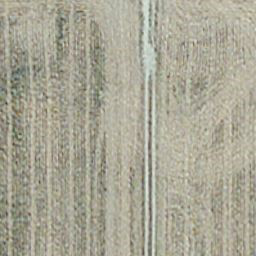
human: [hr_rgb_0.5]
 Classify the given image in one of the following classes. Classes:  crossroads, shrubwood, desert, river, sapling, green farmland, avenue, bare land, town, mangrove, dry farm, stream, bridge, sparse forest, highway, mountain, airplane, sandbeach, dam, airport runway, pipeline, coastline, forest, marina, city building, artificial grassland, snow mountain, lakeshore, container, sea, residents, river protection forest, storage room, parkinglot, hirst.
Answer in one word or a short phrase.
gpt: dry farm